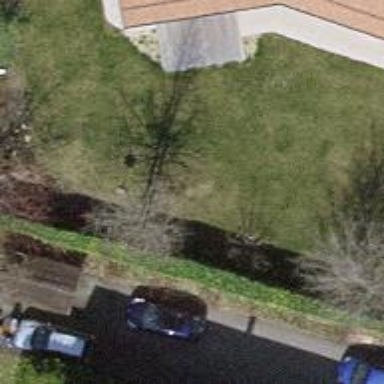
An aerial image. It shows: Garden with deciduous broadleaved trees.